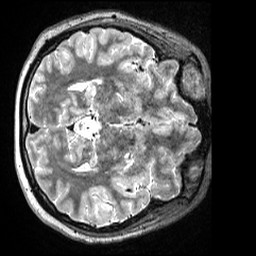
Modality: T2w
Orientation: axial
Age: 31
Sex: female
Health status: healthy
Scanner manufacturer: siemens
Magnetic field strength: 3 T
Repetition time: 3.2 s
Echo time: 0.563 s